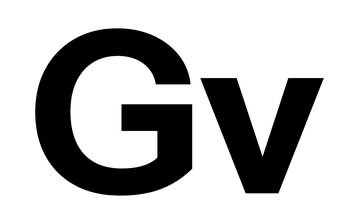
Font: InstrumentSans_Bold